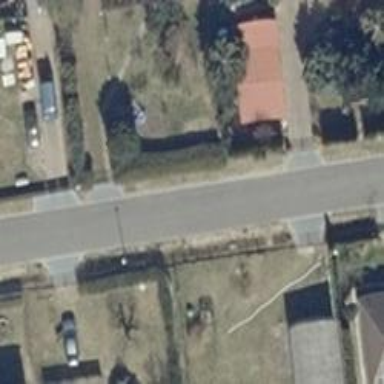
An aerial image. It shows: Smooth asphalt road in residential area.